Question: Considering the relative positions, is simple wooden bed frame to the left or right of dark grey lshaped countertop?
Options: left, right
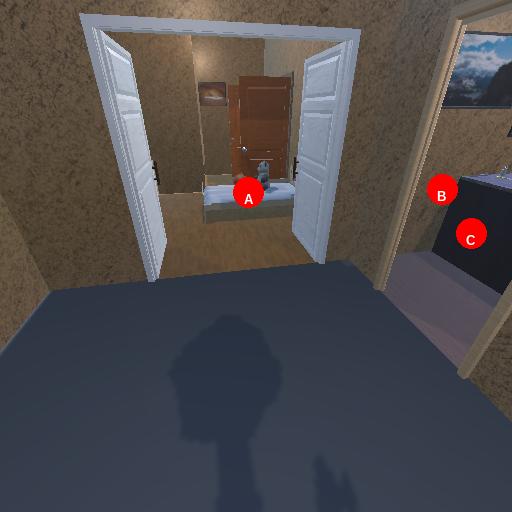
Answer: left